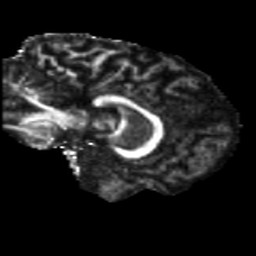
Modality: FA
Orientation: sagittal
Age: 68
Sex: female
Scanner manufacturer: siemens
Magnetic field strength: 3 T
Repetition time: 5.25 s
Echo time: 0.08 s